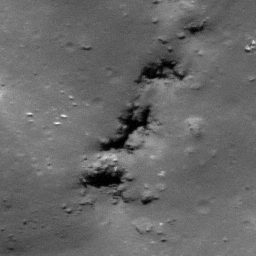
Pit: Tycho 15b
Host crater: Tycho
Host type: impact_melt
Lunar coordinates: latitude -43.146, longitude 349.633